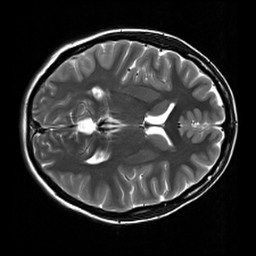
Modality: T2w
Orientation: axial
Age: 18
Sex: female
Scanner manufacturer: siemens
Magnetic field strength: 3 T
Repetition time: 7 s
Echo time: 0.09 s